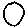
Label: circle